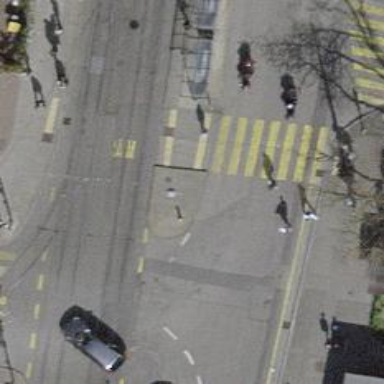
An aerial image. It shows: Kerb serving as barrier.